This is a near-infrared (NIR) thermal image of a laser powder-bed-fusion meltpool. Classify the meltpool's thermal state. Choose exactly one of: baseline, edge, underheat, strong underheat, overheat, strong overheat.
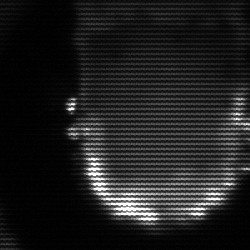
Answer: baseline